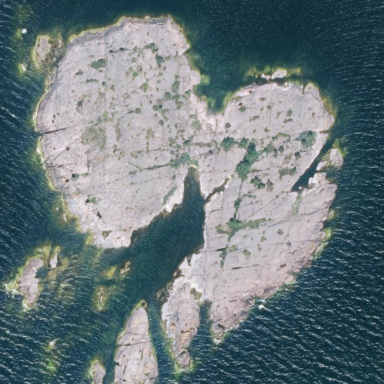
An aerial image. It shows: Island with natural coastline.